Aerial crown-view tile of a tropical tree (Barro Colorado Island, Panama), acquired 20240918:
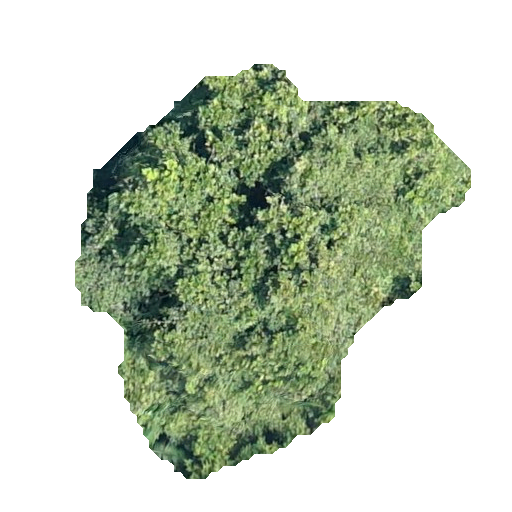
Species: Anacardium excelsum
GBIF accepted scientific name: Anacardium excelsum
Crown area: 160.34 m²